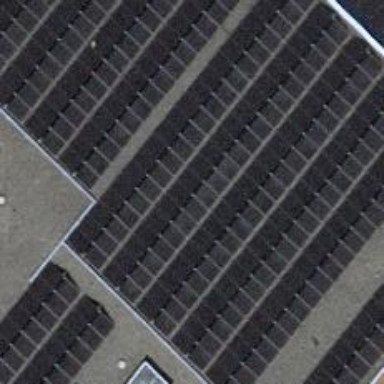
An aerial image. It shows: Solar power generator utilizing photovoltaic technology with solar photovoltaic panels.